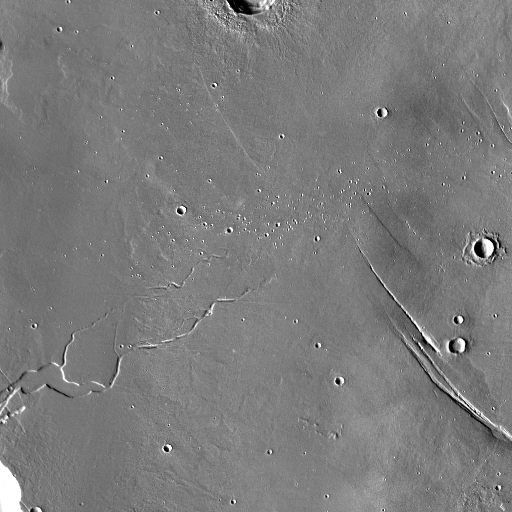
Crater classes present: Background, Other, Layered, Secondary